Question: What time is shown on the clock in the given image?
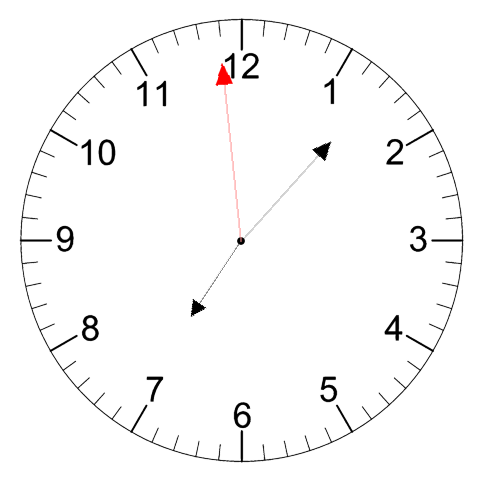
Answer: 07:06:59